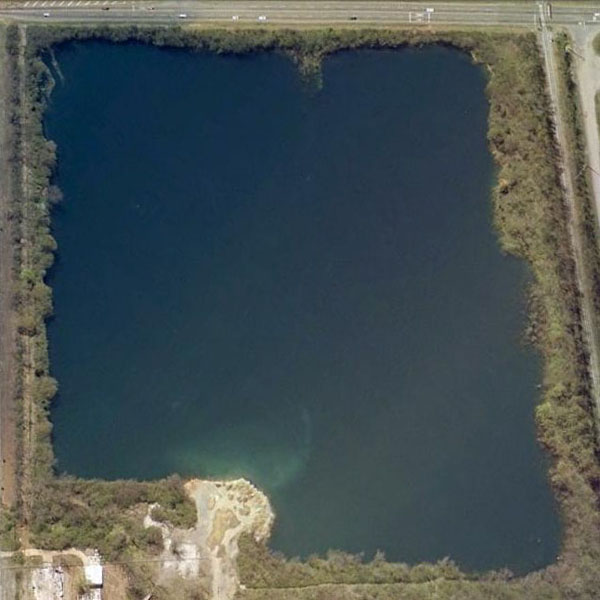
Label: Pond